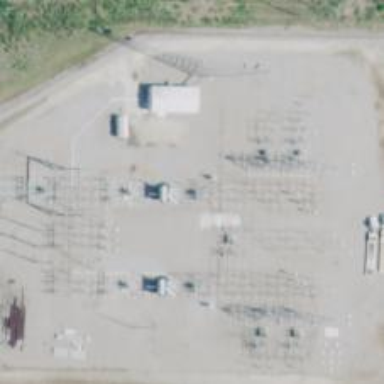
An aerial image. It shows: Switch used for power control.